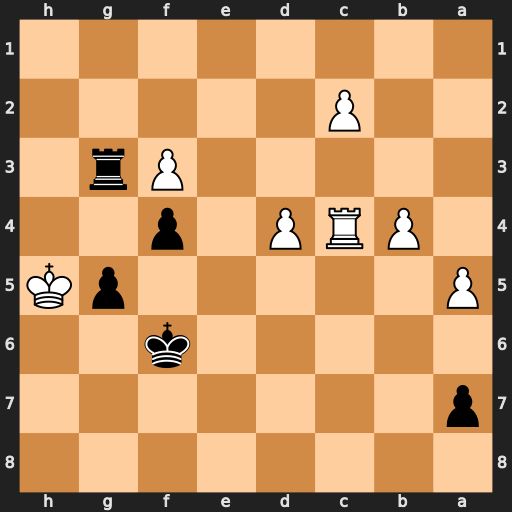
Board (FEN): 8/p7/5k2/P5pK/1PRP1p2/5Pr1/2P5/8
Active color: b
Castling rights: -
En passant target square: -
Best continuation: Rh3+ Kg4 Rh4#